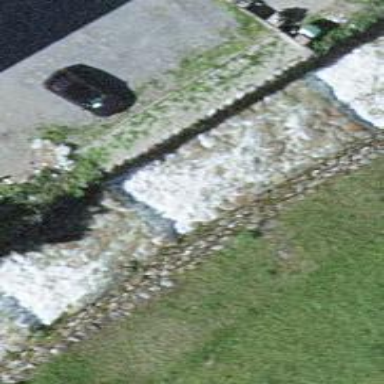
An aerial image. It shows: Check dam along waterway with retaining wall.